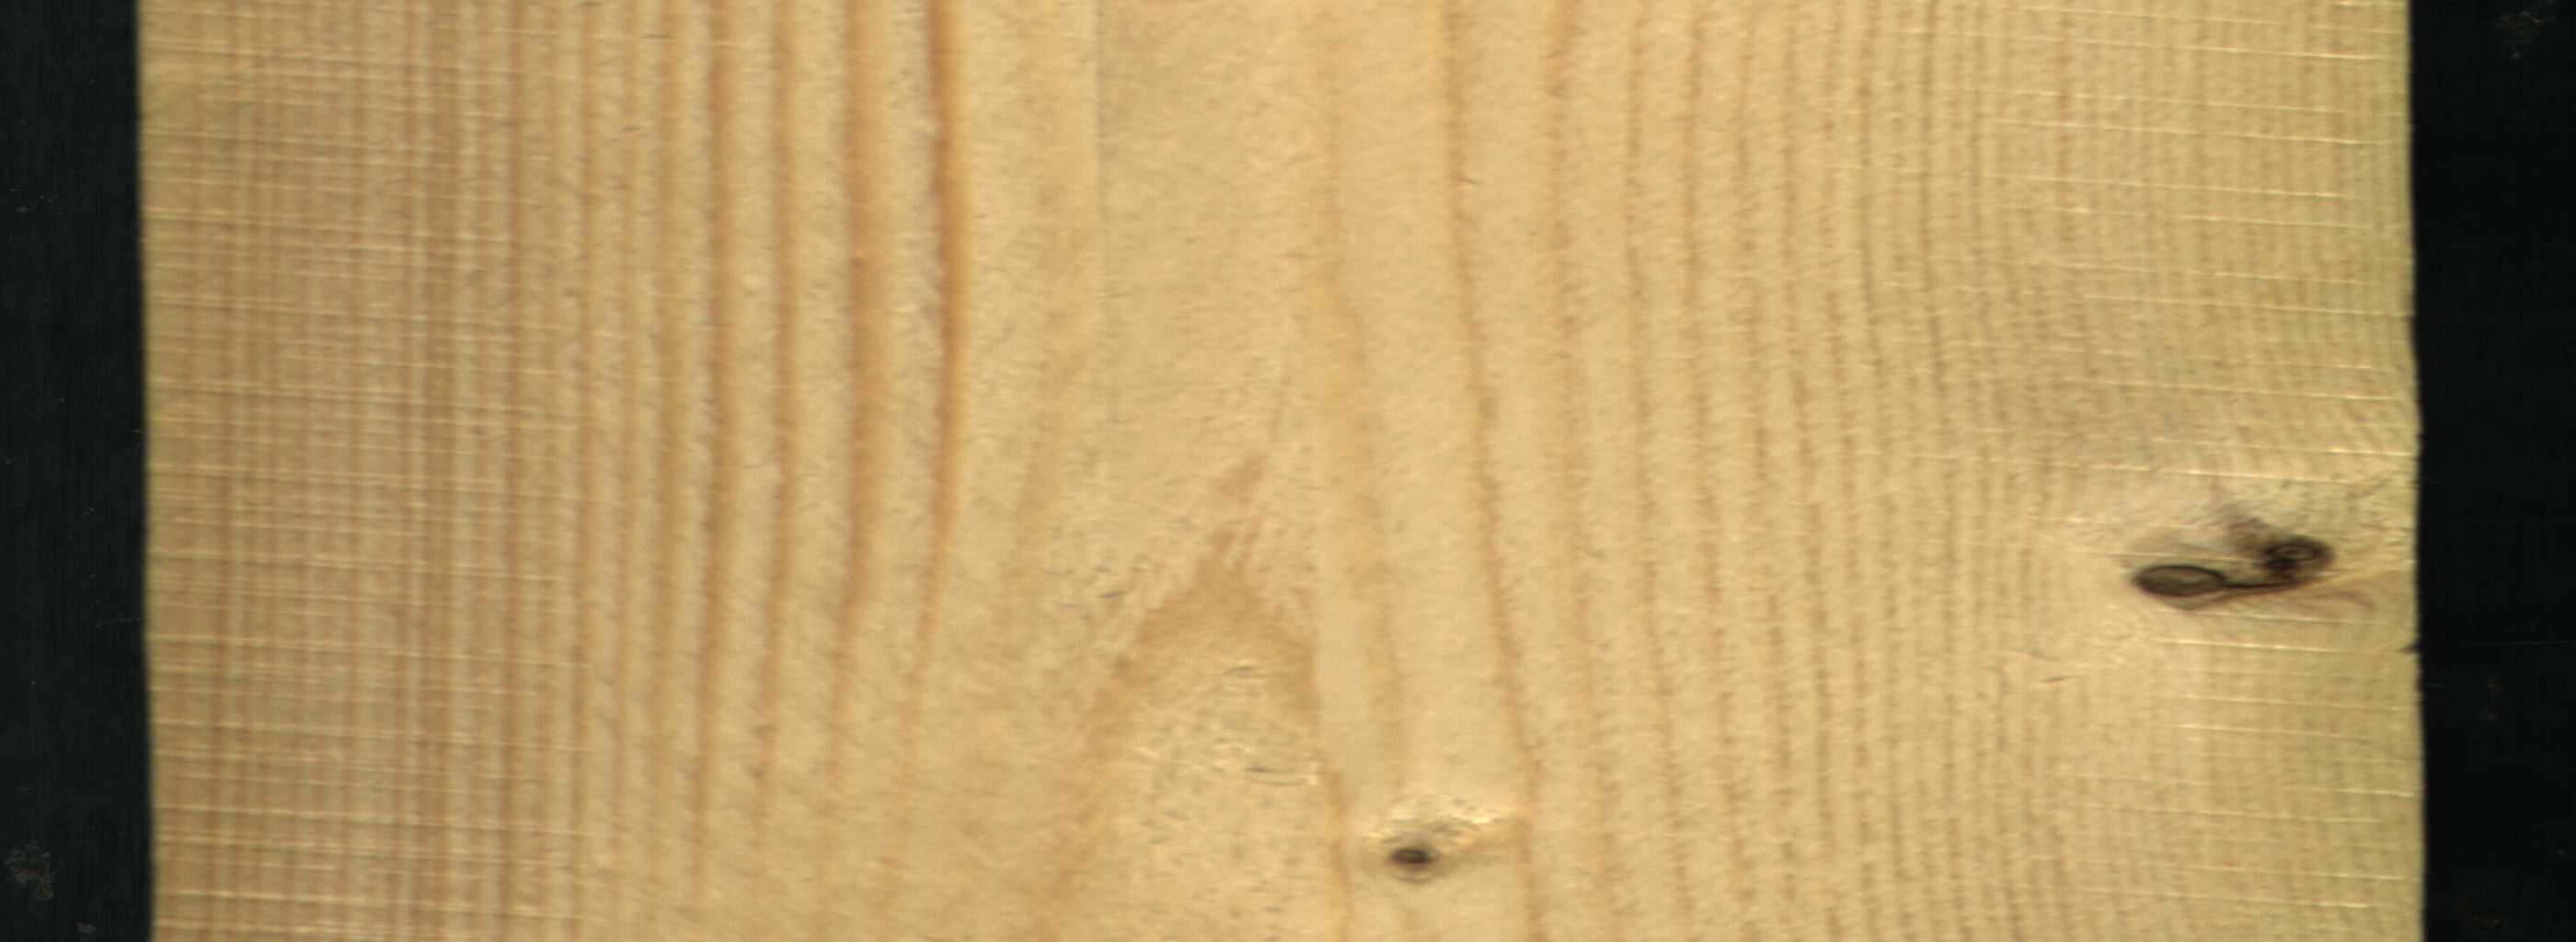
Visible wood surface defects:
Dead_Knot
Live_Knot